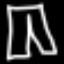
Label: pants